Question: I have the following database schema (Microsoft SQL Server Compact Edition):

How can I select a customer record or customer records, with an additional field containing the total book value of all vehicles owned by the customer? I tried something like:
'SELECT Customers.ID, Customers.FirstName, ..., SUM(Receipts.BookValue) FROM Customers INNER JOIN Vehicles ON Vehicles.CustomerID = Customers.ID INNER JOIN Receipts ON Receipts.VehicleID = Vehicles.ID;'
but was unsuccessful. I'm thinking I might need a GROUP BY or something?
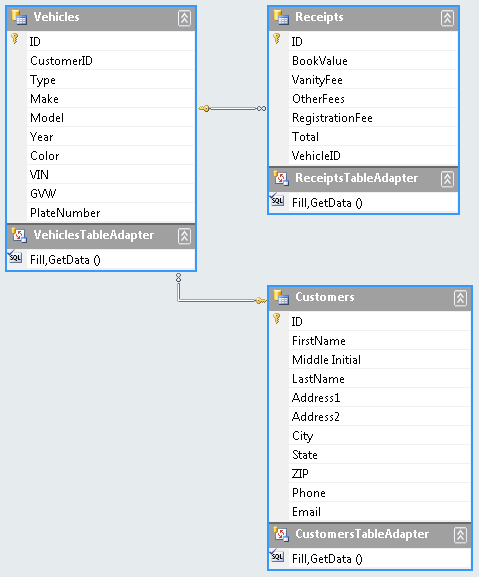
Answer: '''
SELECT Customers.ID, SUM(Receipts.BookValue) FROM Customers INNER JOIN Vehicles ON Vehicles.CustomerID = Customers.ID INNER JOIN Receipts ON Receipts.VehicleID = Vehicles.ID
GROUP BY Customers.ID
'''
Also please note that when using aggregates like Sum you must ensure that all additional fields are part of an aggregate type or in the GROUP BY list.
Sometimes its easier to make 2 queries, the inner query does all the summing and the rest displays additional info like this:
'''
SELECT t.TheSum,
c.ID,
c.CompanyName FROM
( SELECT Customers.ID as TheID,
SUM(Receipts.BookValue) AS TheSum
FROM Customers INNER JOIN Vehicles ON Vehicles.CustomerID = Customers.ID INNER JOIN Receipts ON Receipts.VehicleID = Vehicles.ID
GROUP BY Customers.ID
) t
INNER JOIN Customers c ON c.ID = t.TheID
'''